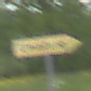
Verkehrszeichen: UmleitungswegweiserRechtsweisend
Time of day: Midday
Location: Outdoor (RoadRail)
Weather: PartlyCloudy
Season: NotSpecified
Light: Natural